Question: I am currently working on a project that utilizes a DataGridView block to display search results of data that is pulled from a remote MySQL database.
I am trying to re-color the background of each row based on the string value of one of the columns
'''
foreach (DataGridViewRow row in this.dgvSearchResults.Rows)
{
if (row.Cells[4].Value.ToString() == "Outbound")
{
row.DefaultCellStyle.BackColor = Color.LightSkyBlue;
}
else if (row.Cells[4].Value.ToString() == "Inbound")
{
row.DefaultCellStyle.BackColor = Color.LightCyan;
}
else
{
row.DefaultCellStyle.BackColor = Color.White;
};
}
'''
> Object reference not set to an instance of an object

I can't seem to figure this one out, any feedback is helpful!
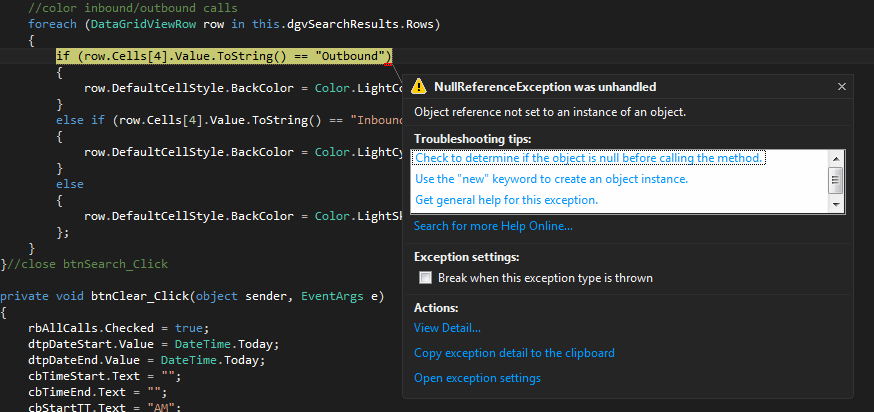
Answer: Make sure that there are actually at least 5 cells (C# arrays are 0 bound) and make sure 'Value' where you call '.ToString()' on is not 'null'.
For the latter one you can do the following:
'''
if (row.Cells[4].Value != null)
{
if (row.Cells[4].Value.ToString() == "Outbound")
{
row.DefaultCellStyle.BackColor = Color.LightSkyBlue;
}
else if (row.Cells[4].Value.ToString() == "Inbound")
{
row.DefaultCellStyle.BackColor = Color.LightCyan;
}
else
{
row.DefaultCellStyle.BackColor = Color.White;
}
}
else
{
row.DefaultCellStyle.BackColor = Color.White;
}
'''